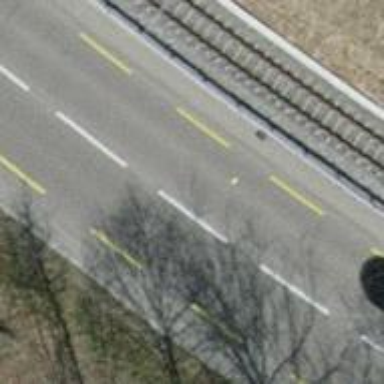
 equipped with cycle lane on both sides."